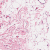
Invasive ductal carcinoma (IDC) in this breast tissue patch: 0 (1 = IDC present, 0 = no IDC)